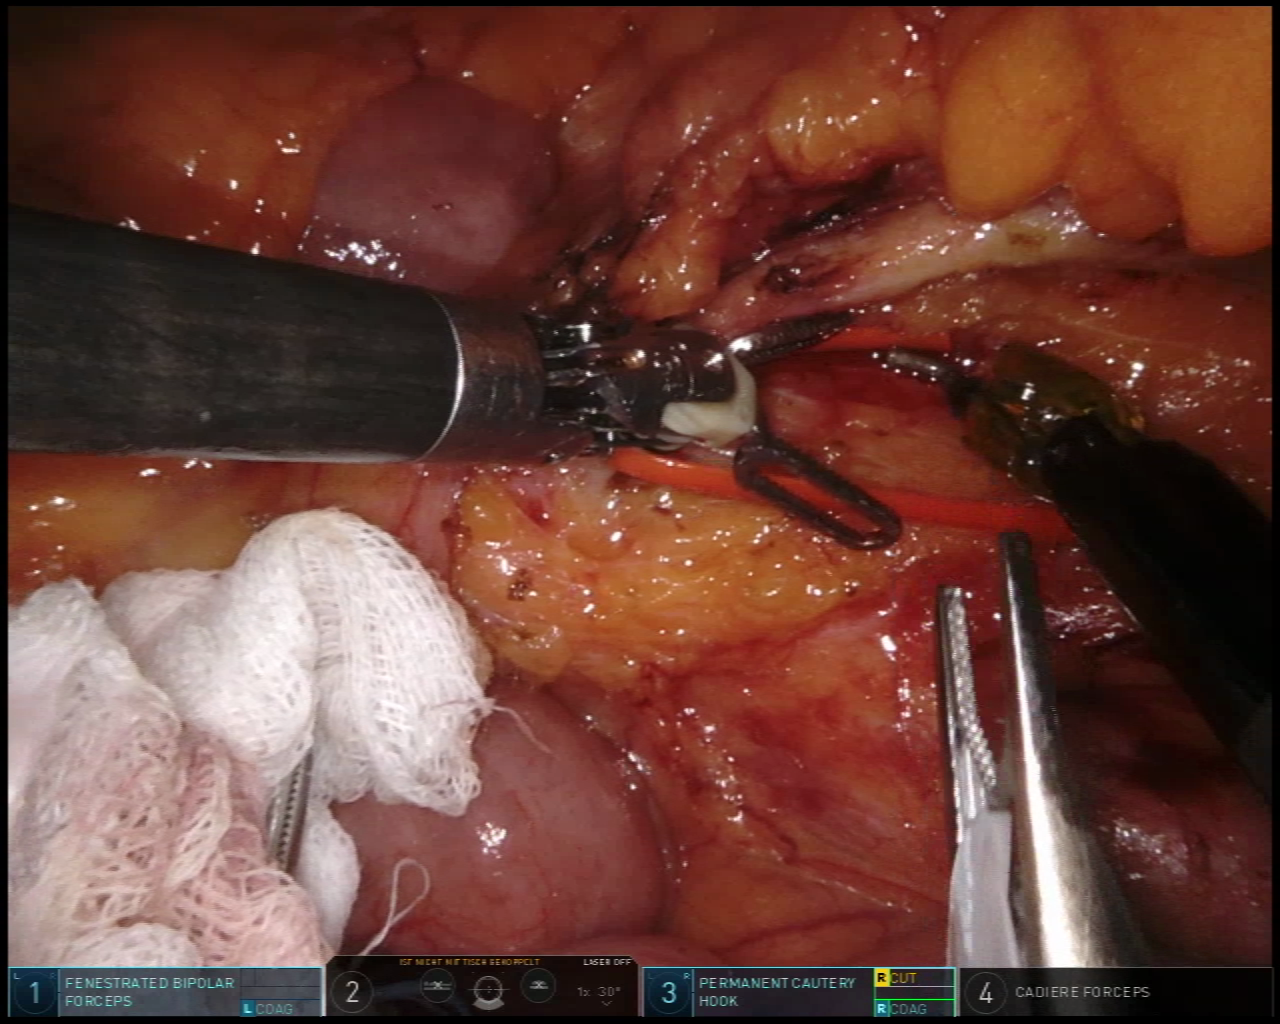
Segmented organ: small_intestine
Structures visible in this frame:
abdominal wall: no
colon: no
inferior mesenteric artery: yes
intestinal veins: no
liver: no
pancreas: no
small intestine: yes
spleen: no
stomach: no
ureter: yes
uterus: no
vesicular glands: no